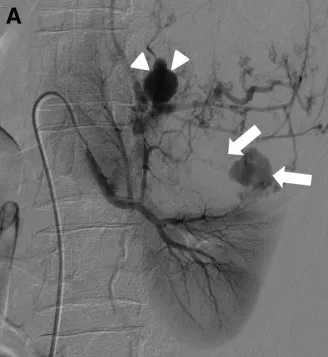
Angiography findings. (A) Angiography revealed two aneurysms. The ruptured aneurysm had an irregular shape (arrows) and the other one had a regular shape (arrowheads).
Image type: radiology (x_ray)